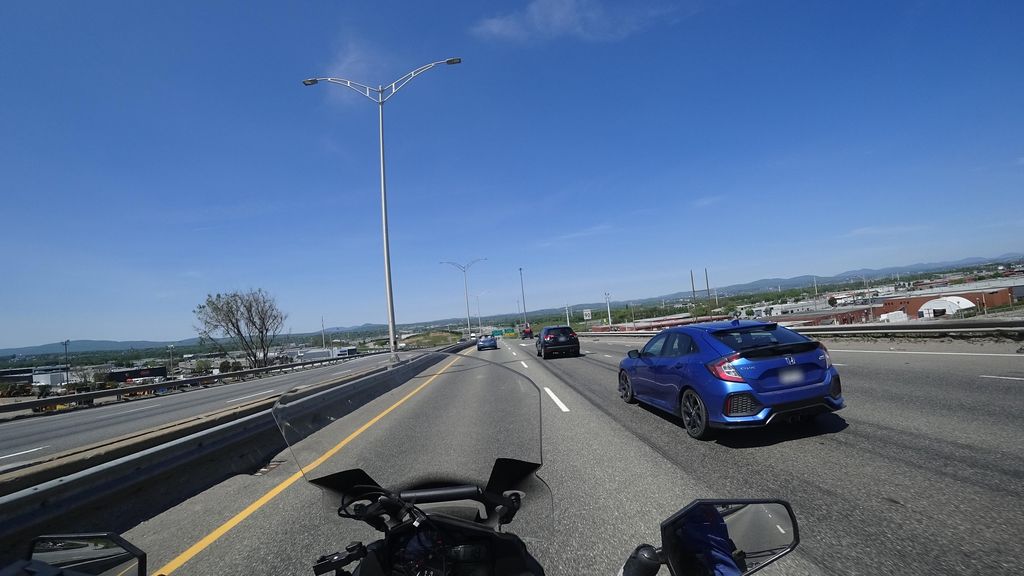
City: quebec_city